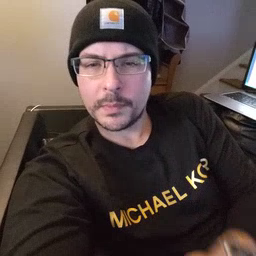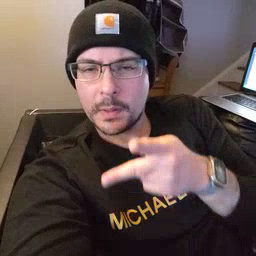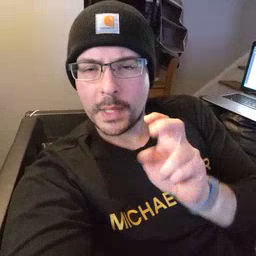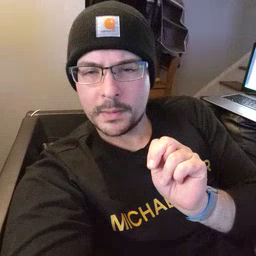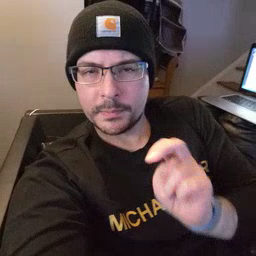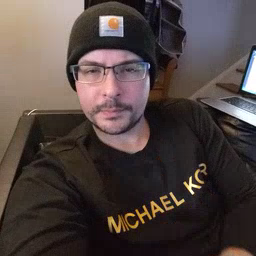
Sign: pen